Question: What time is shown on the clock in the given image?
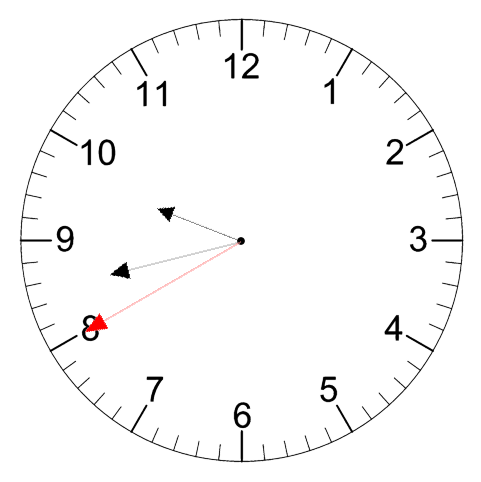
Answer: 09:42:40